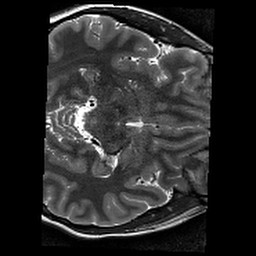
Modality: T2w
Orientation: axial
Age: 19
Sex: female